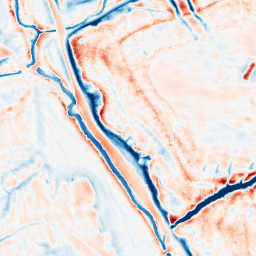
Category: edge_preserving
Decomposition family: bilateral
Decomposition parameters: d: 21
sigma_color: 150
sigma_space: 50
Upsampling method: quintic
Upsampling parameters: scale: 8
Upsampling scale: 8